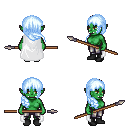
a pixel art fantasy rpg character, female body template, orc, green skin, white cape, metal pants, white cyan right-swept hairstyle, black shoes, spear, four views (front, back, left, right), 2x2 character sprite sheet, small pixel art, hard edges, no anti-aliasing